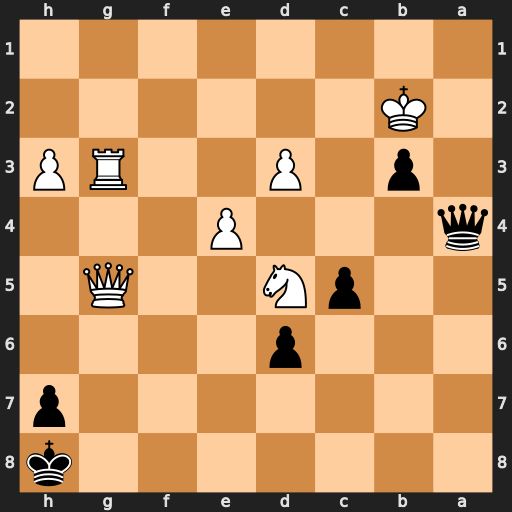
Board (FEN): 7k/7p/3p4/2pN2Q1/q3P3/1p1P2RP/1K6/8
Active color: b
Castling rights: -
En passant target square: -
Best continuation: Qa2+ Kc3 Qc2#